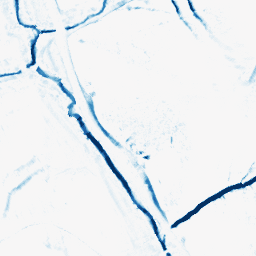
Category: morphological
Decomposition family: morphological_diamond
Decomposition parameters: operation: closing
radius: 5
Upsampling method: bspline
Upsampling parameters: scale: 8
Upsampling scale: 8